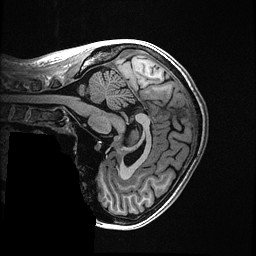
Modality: T1w
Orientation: sagittal
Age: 44
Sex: female
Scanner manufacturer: ge
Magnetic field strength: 3 T
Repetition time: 0.006952 s
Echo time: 0.00292 s